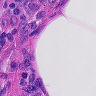
Metastatic tissue present: no